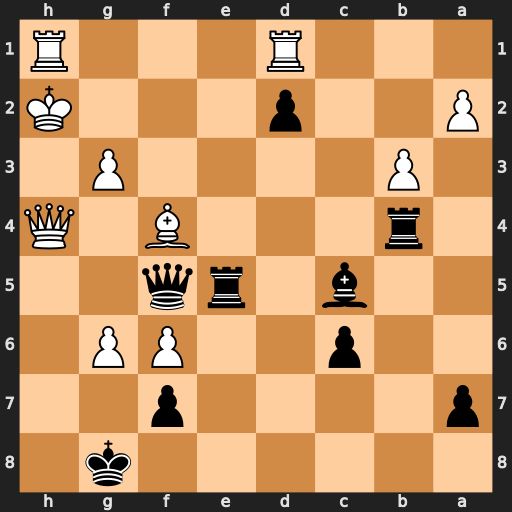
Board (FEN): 6k1/p4p2/2p2PP1/2b1rq2/1r3B1Q/1P4P1/P2p3K/3R3R
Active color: b
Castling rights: -
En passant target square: -
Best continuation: Re2#